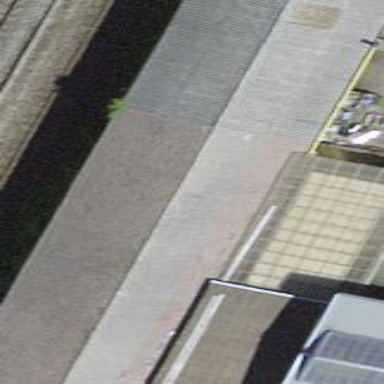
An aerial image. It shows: View of roof of building.